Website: home-depot
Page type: customer-info-address
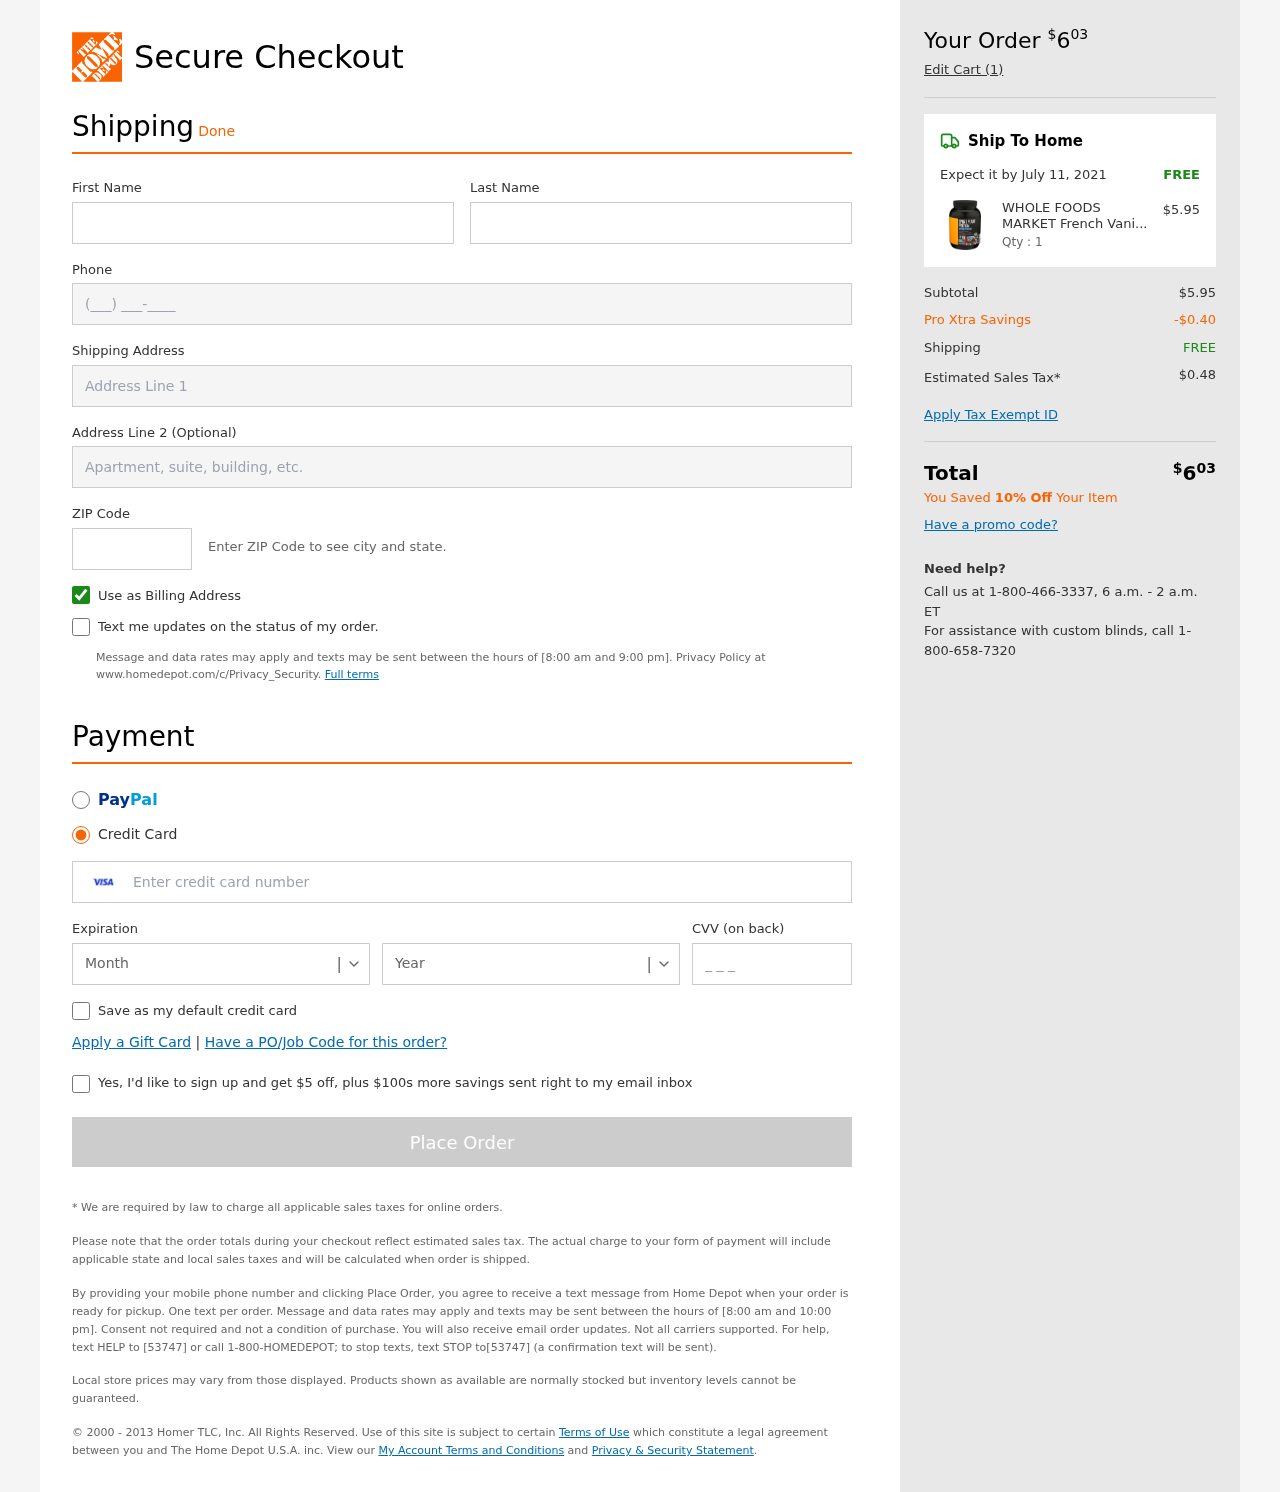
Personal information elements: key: PII_CARD_CVV
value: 704
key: PII_CARD_EXPIRY_MONTH
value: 03
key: PII_CARD_EXPIRY_YEAR
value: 29
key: PII_CARD_NUMBER
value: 4873 8775 8333 6471
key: PII_FIRSTNAME
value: James
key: PII_LASTNAME
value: Cobb
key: PII_PHONE
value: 2964906764
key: PII_POSTCODE
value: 16869
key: PII_STREET
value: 55996 Taylor Manors
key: PII_STREET2
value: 4471 Brittany Underpass
Product elements: key: PRODUCT1_NAME
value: WHOLE FOODS MARKET French Vanilla Plant Protein Shake, 33 OZ
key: PRODUCT1_PRICE
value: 5.95
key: PRODUCT1_QUANTITY
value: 1
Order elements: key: ORDER_TOTAL
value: $603
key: ORDER_NUM_ITEMS
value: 1
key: ORDER_DELIVERY_DATE
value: July 11, 2021
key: ORDER_SHIPPING_COST
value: FREE
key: ORDER_SUBTOTAL
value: $5.95
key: ORDER_DISCOUNT
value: -$0.40
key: ORDER_SHIPPING_COST2
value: FREE
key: ORDER_TAX
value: $0.48
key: ORDER_TOTAL2
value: $603
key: ORDER_SAVINGS_MESSAGE
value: You Saved 10% Off Your Item